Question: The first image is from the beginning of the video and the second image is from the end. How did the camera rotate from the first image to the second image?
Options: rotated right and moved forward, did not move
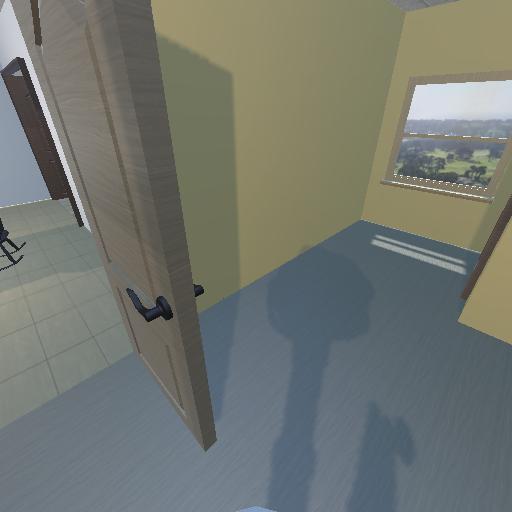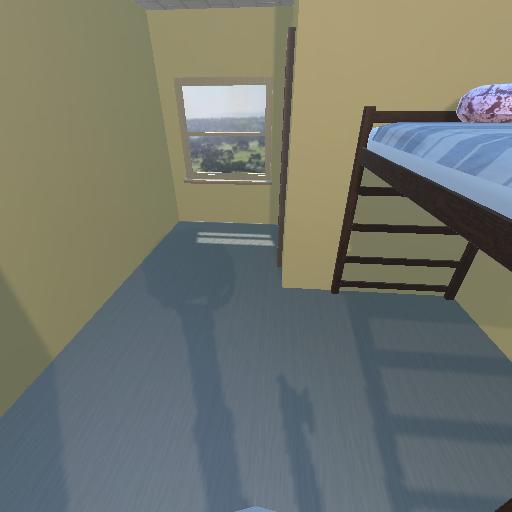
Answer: rotated right and moved forward